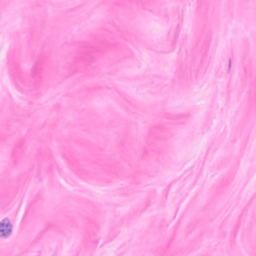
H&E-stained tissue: Breast